Question: Using the code below showed what Do I have to do to fix the following problems:
1. I need to show the column values (always) at the top of the bar without make click on it.
2. I need to assign one color a each bar
3. I need to show the x and Y labels
4. I need to show the minimun value=0 and the maximun value to 5, actually the graphic shows from 4.3 to 5.0
Any ideas? thank you in advance.
'''
<html>
<head>
<script type="text/javascript" src="https://www.google.com/jsapi"></script>
<script type="text/javascript">
//load the Google Visualization API and the chart
google.load('visualization', '1', {'packages':['columnchart']});
//set callback
google.setOnLoadCallback (createChart);
//callback function
function createChart() {
var data = new google.visualization.DataTable(
{
"cols": [
{"id":"","label":"Topping","pattern":"","type":"string"},
{"id":"","label":"Promedio","pattern":"","type":"number"}
],
"rows": [
{"c":[{"v":"1", "f":null},{"v":4.31,"f":null}]},
{"c":[{"v":"2", "f":null},{"v":4.84,"f":null}]},
{"c":[{"v":"3", "f":null},{"v":4.77,"f":null}]},
{"c":[{"v":"4", "f":null},{"v":4.80,"f":null}]},
{"c":[{"v":"5", "f":null},{"v":4.78,"f":null}]},
{"c":[{"v":"6", "f":null},{"v":4.80,"f":null}]},
{"c":[{"v":"7", "f":null},{"v":4.79,"f":null}]},
{"c":[{"v":"8", "f":null},{"v":4.83,"f":null}]},
{"c":[{"v":"9", "f":null},{"v":4.77,"f":null}]},
{"c":[{"v":"10","f":null},{"v":4.85,"f":null}]},
{"c":[{"v":"11","f":null},{"v":4.52,"f":null}]}
]
}
)
//instantiate our chart objects
var chart = new google.visualization.ColumnChart (document.getElementById('chart_div'));
//define options for visualization
var options = {
width: 800,
height: 300,
is3D: true,
legend: 'none',
axisTitlesPosition: 'in',
title: 'My Graphic',
hAxis: {
title: 'hAxis Title',
titleTextStyle: {color: 'red'},
textPosition: 'out'
},
vAxis: {
viewWindowMode: 'explicit',
viewWindow: {
max: 5.0,
min: 0.0
},
minValue: 0.0,
maxValue: 5.0,
textPosition: 'out'
}
};
//draw my chart
chart.draw(data, options);
}
</script>
</head>
<body>
<div id="chart_div" style="width: 900px; height: 700px;"></div>
</body>
</html>
'''
---

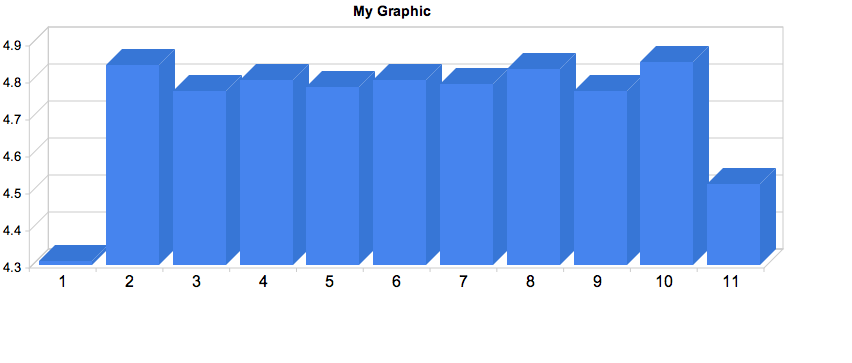
Answer: Many Thanks to asgallant.
Please goto <URL>